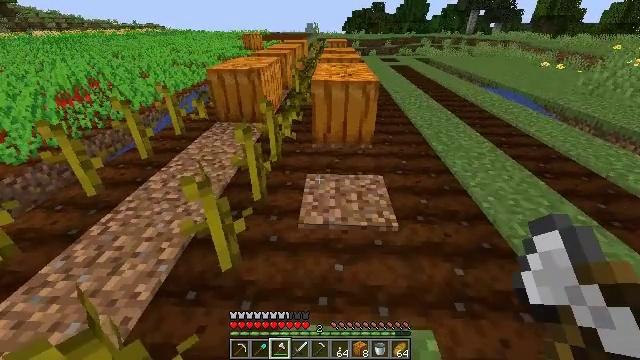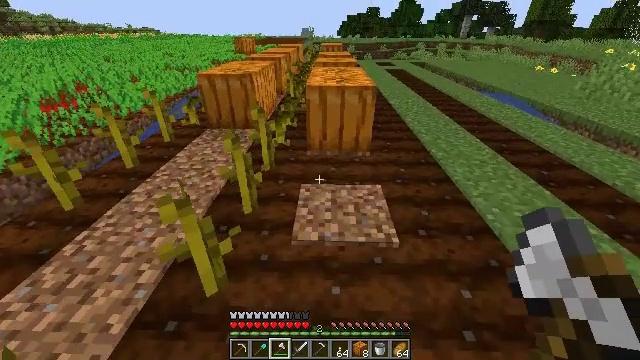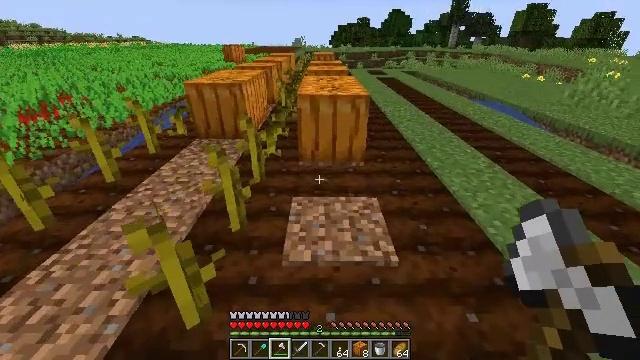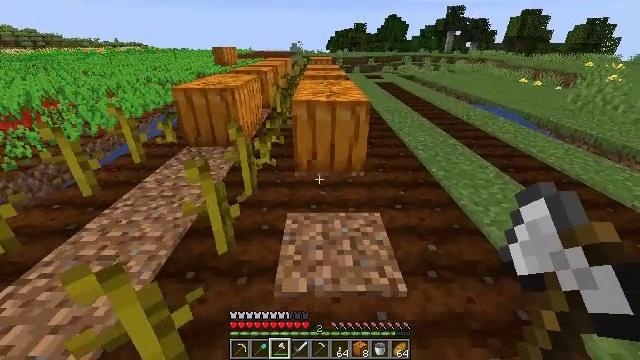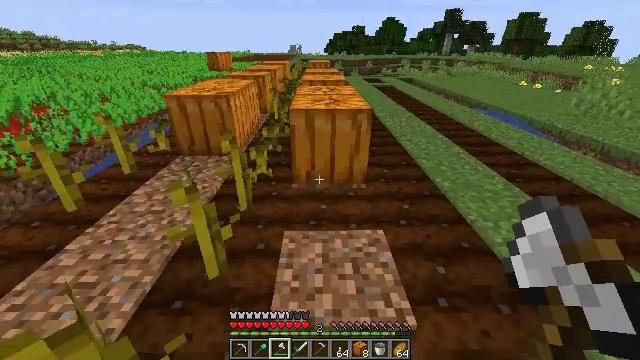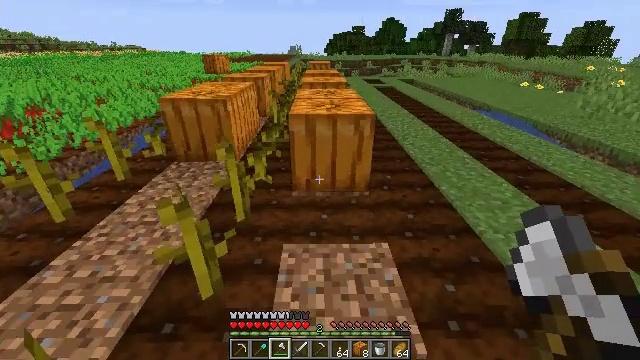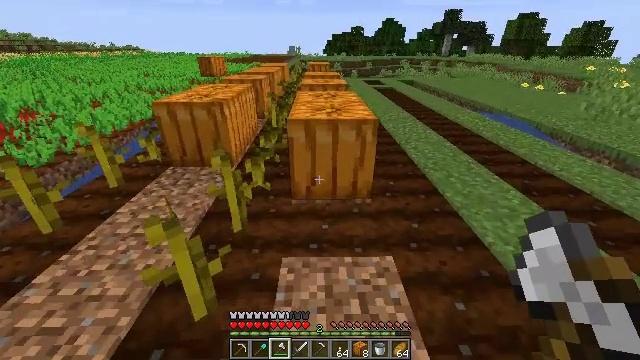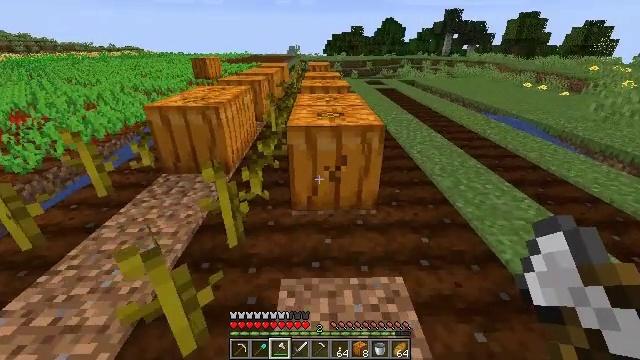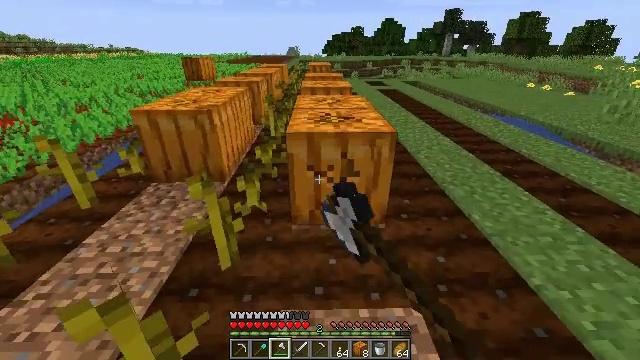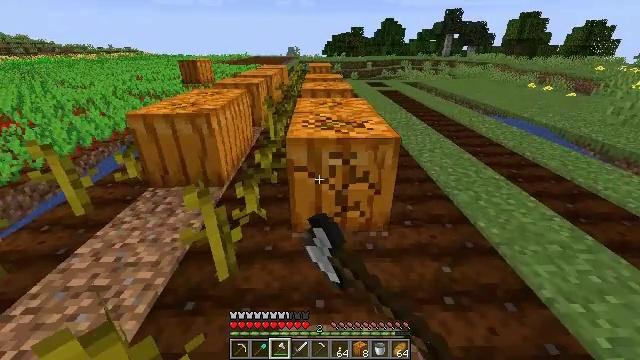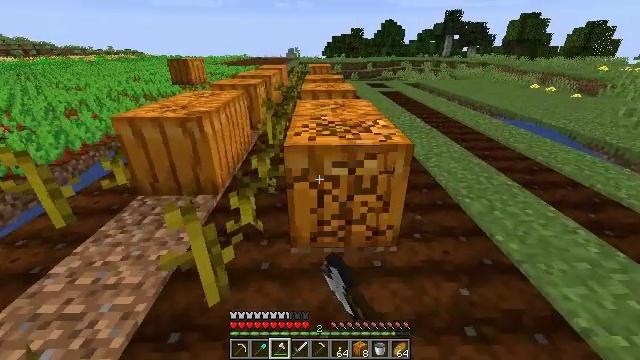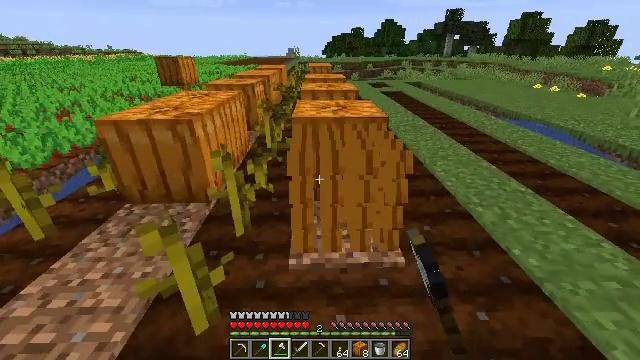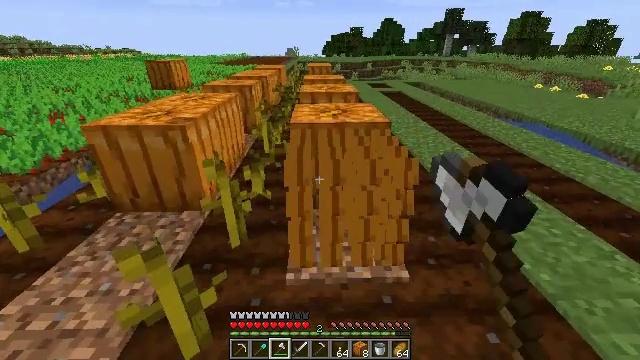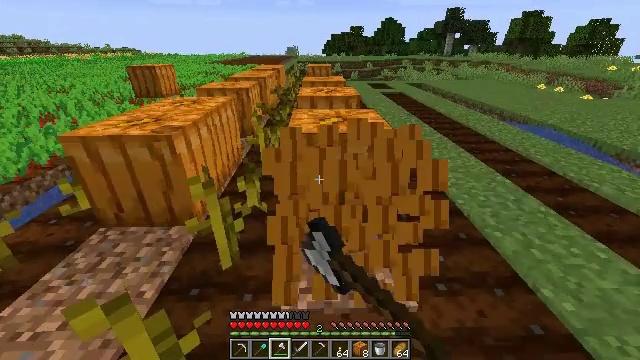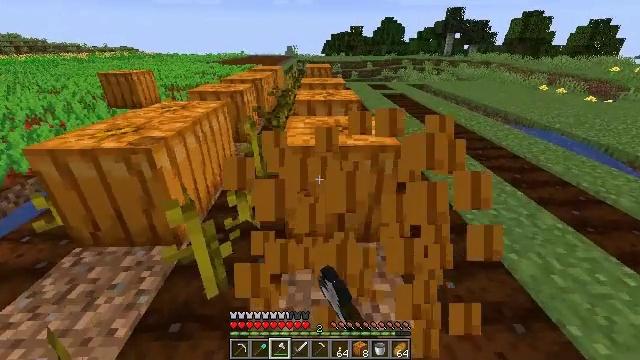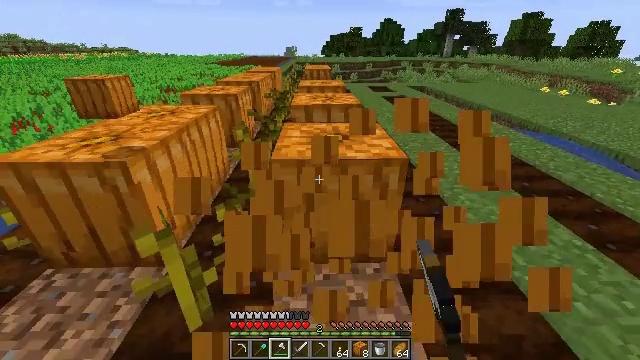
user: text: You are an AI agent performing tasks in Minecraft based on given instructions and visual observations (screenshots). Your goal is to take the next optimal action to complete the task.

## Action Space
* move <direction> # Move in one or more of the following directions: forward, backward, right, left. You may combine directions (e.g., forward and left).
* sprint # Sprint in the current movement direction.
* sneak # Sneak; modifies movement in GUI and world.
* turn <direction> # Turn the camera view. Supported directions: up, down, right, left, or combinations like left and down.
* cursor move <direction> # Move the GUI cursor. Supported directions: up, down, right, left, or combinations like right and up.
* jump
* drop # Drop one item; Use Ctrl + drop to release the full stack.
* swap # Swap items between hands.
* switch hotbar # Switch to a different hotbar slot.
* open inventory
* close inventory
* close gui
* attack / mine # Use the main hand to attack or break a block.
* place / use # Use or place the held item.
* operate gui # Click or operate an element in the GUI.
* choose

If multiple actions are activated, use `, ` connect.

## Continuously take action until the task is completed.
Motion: motion action
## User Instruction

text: Break the pumpkin to collect it.
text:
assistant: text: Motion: move forward
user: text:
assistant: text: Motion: move forward, turn right and up
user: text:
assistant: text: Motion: move forward
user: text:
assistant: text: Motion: move forward
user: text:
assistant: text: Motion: move forward
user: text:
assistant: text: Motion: move forward
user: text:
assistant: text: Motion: move forward, attack / mine
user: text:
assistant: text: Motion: move forward, attack / mine
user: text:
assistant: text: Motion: move forward, attack / mine
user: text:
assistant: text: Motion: move forward, attack / mine
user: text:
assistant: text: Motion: move forward, attack / mine
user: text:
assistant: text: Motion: move forward, attack / mine
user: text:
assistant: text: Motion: move forward, attack / mine
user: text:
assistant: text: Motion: move forward, attack / mine
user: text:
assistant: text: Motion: move forward, attack / mine
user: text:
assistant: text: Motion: move forward, attack / mine
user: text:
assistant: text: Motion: attack / mine
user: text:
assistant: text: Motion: attack / mine
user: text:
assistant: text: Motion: attack / mine
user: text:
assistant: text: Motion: attack / mine
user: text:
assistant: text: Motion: attack / mine
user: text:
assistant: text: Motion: attack / mine
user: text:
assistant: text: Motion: attack / mine
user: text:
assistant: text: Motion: attack / mine
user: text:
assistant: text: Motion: attack / mine
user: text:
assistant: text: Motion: move forward, attack / mine
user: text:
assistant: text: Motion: move forward, attack / mine
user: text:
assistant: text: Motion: move forward, attack / mine
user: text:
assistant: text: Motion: move forward, attack / mine
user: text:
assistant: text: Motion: move forward, attack / mine